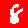
Digit: 8